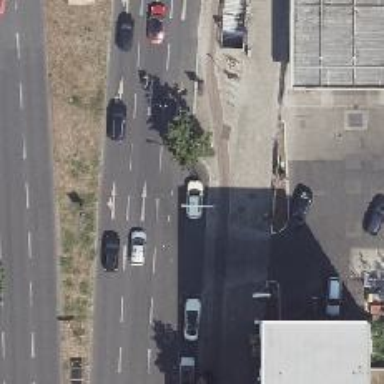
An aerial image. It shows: Taxi stand.